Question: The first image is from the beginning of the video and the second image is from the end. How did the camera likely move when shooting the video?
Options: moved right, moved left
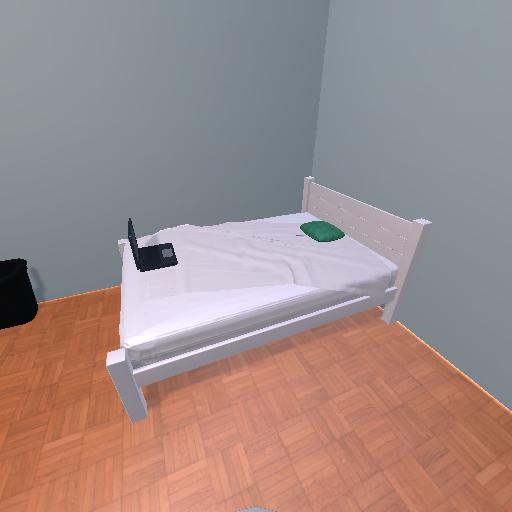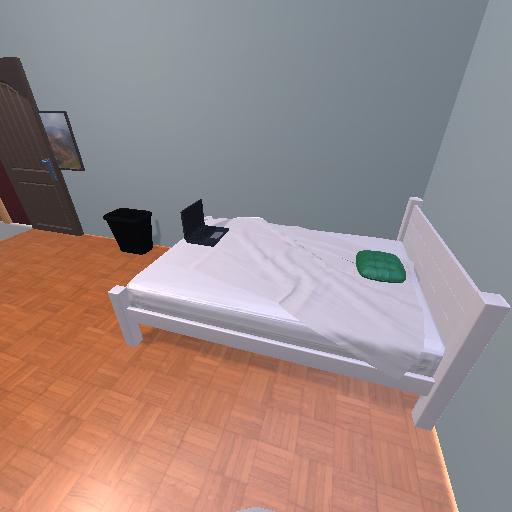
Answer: moved right